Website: apple
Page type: receipt
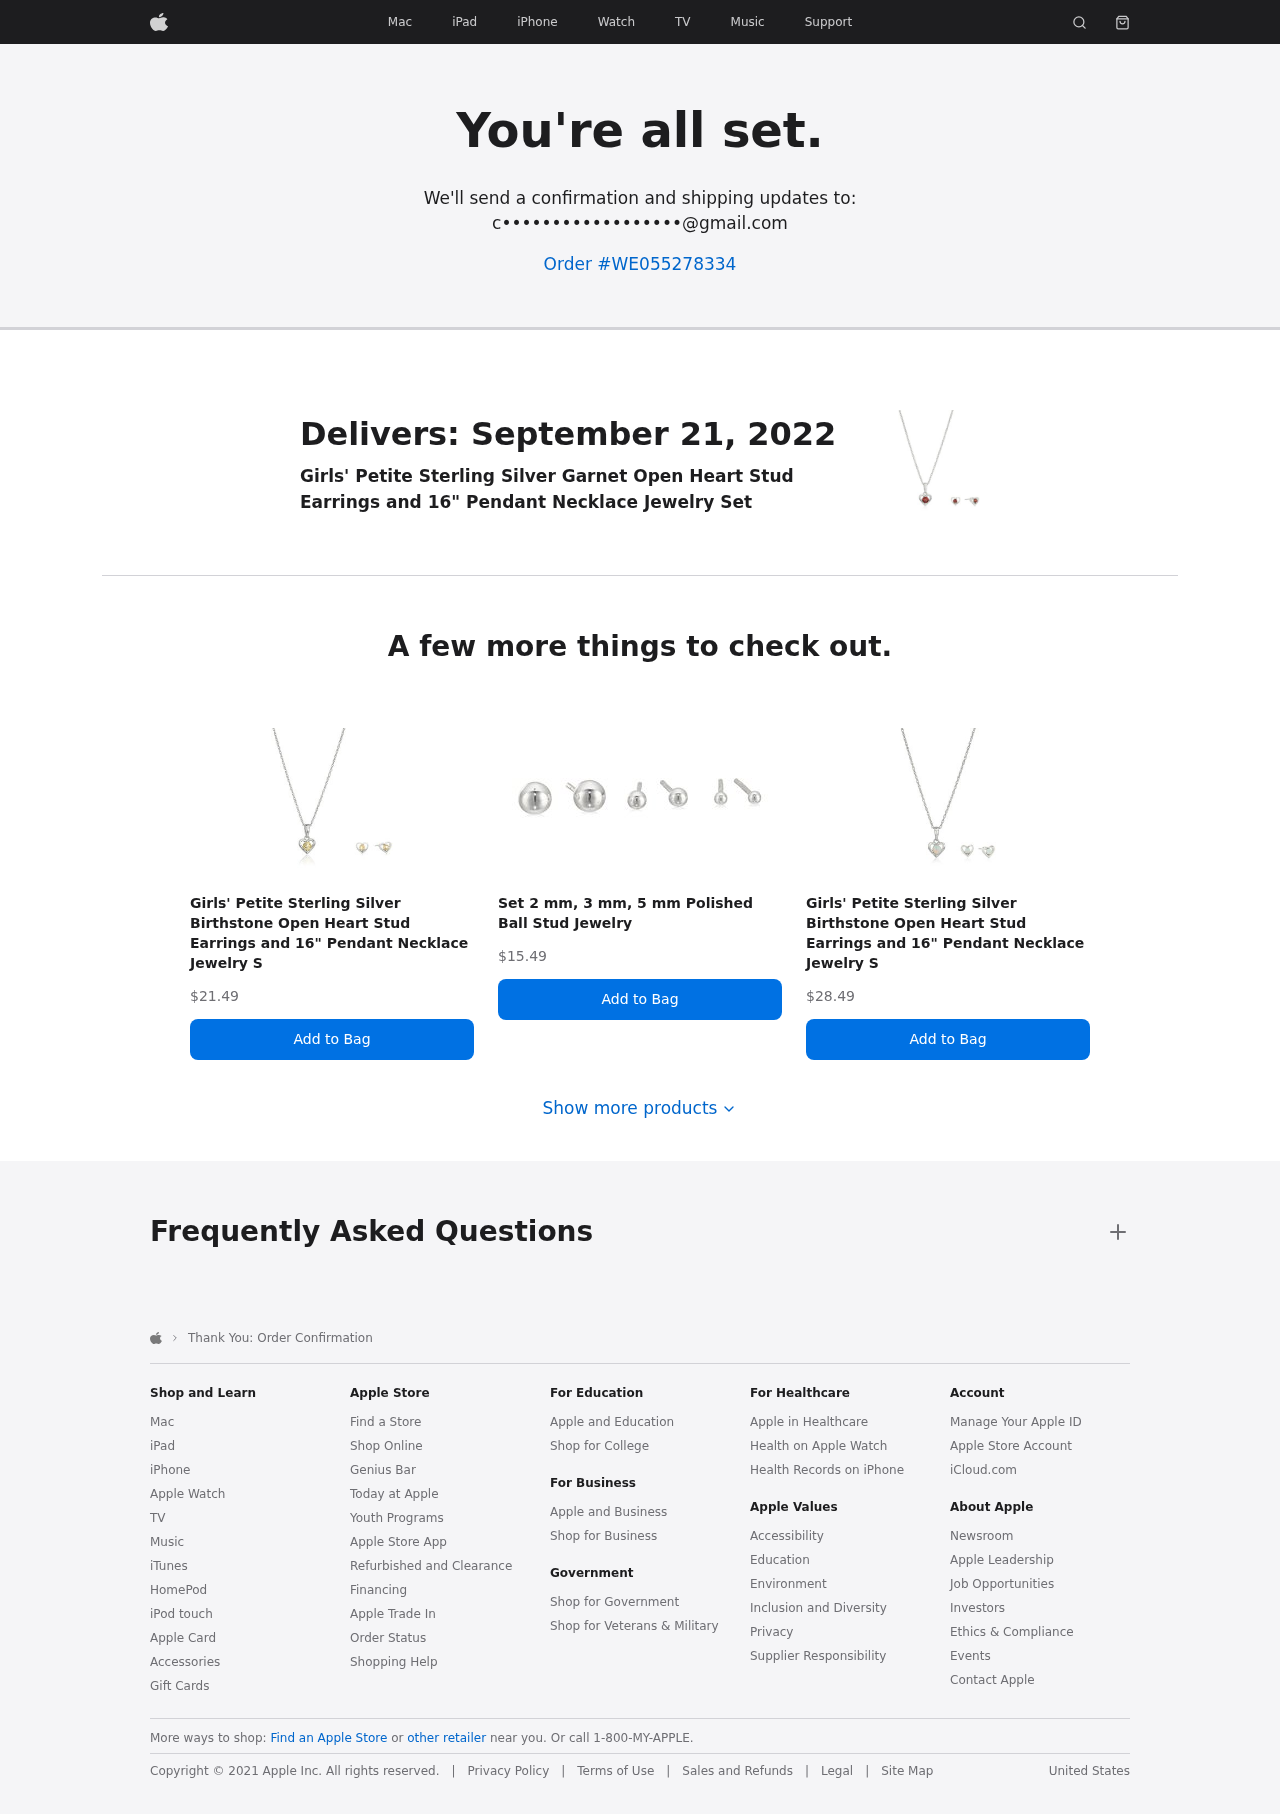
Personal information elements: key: PII_EMAIL
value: c••••••••••••••••••@gmail.com
Product elements: key: PRODUCT1_NAME
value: Girls' Petite Sterling Silver Garnet Open Heart Stud Earrings and 16" Pendant Necklace Jewelry Set
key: PRODUCT2_NAME
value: Girls' Petite Sterling Silver Birthstone Open Heart Stud Earrings and 16" Pendant Necklace Jewelry S
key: PRODUCT2_PRICE
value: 21.49
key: PRODUCT3_NAME
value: Set 2 mm, 3 mm, 5 mm Polished Ball Stud Jewelry
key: PRODUCT3_PRICE
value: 15.49
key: PRODUCT4_NAME
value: Girls' Petite Sterling Silver Birthstone Open Heart Stud Earrings and 16" Pendant Necklace Jewelry S
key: PRODUCT4_PRICE
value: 28.49
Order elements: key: ORDER_ID
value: WE055278334
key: ORDER_DELIVERY_DATE
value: September 21, 2022